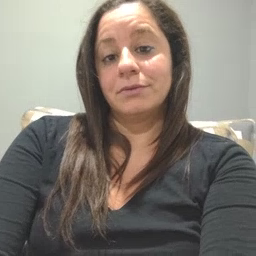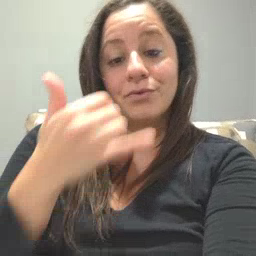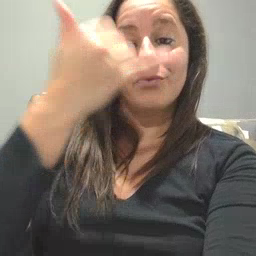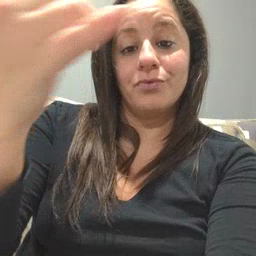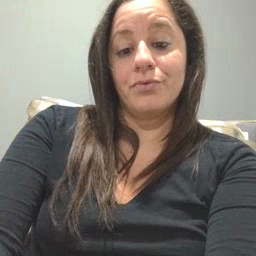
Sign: callonphone